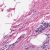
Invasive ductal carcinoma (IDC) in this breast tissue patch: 0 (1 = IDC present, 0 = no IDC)